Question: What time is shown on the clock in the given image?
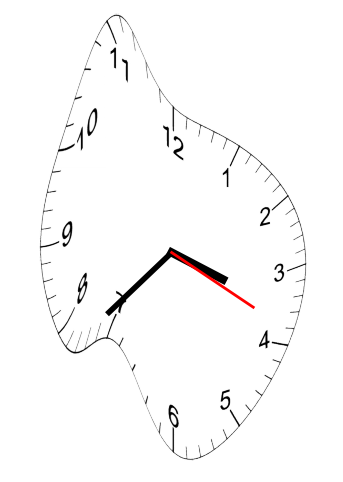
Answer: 03:37:19